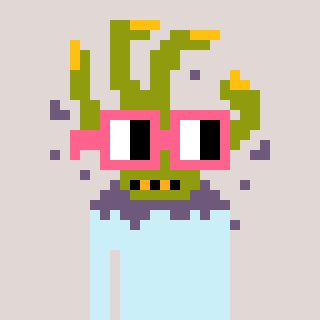
a pixel art character with square pink glasses, a zombie-hand-shaped head and a grayscale-colored body on a warm background